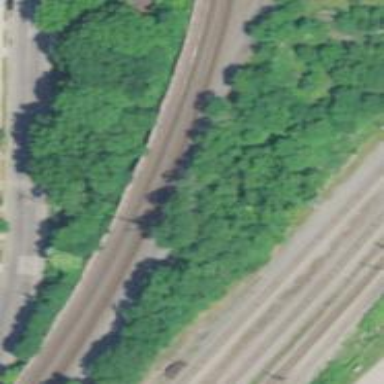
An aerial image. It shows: Railway tracks on embankment.